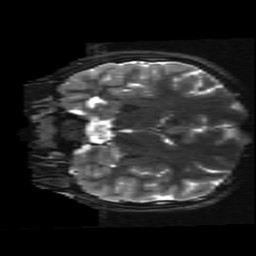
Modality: T2w
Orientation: coronal
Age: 12
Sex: female
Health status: ill
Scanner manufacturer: ge
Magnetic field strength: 3 T
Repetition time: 7.5 s
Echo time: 0.1007 s